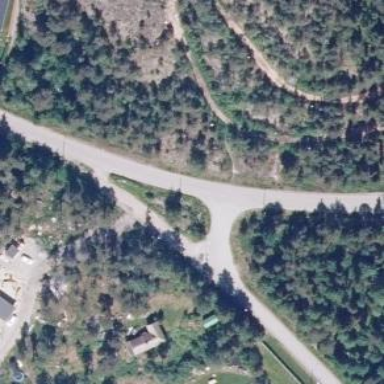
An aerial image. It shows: Road with "give way" sign.